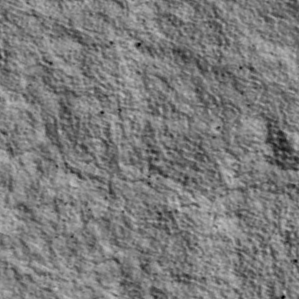
Label: non_frost